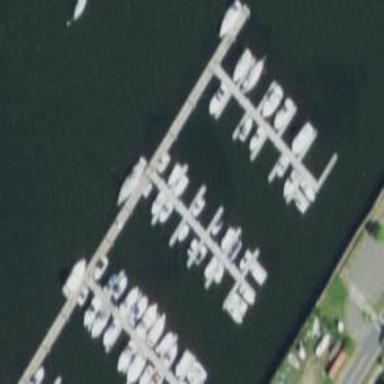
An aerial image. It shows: Pier with mooring facilities.